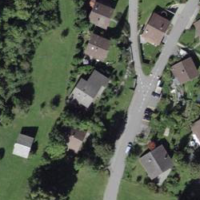
EUNIS habitat code: 55
Species observed at this site:
Spialia sertorius
Phoenicurus ochruros
Coenonympha pamphilus
Gonepteryx rhamni
Boloria dia
Periparus ater